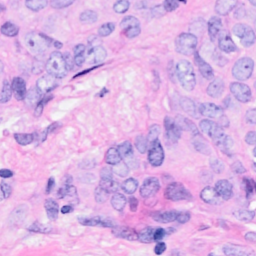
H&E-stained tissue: Breast